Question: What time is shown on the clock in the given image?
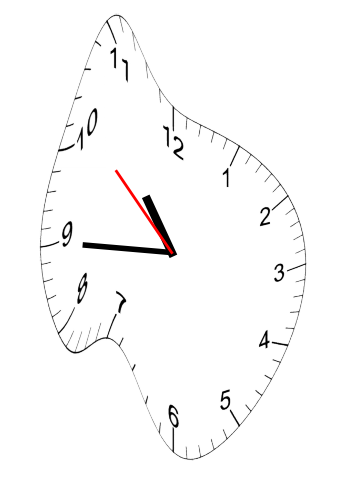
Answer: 10:44:52